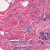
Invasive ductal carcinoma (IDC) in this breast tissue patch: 0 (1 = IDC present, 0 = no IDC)